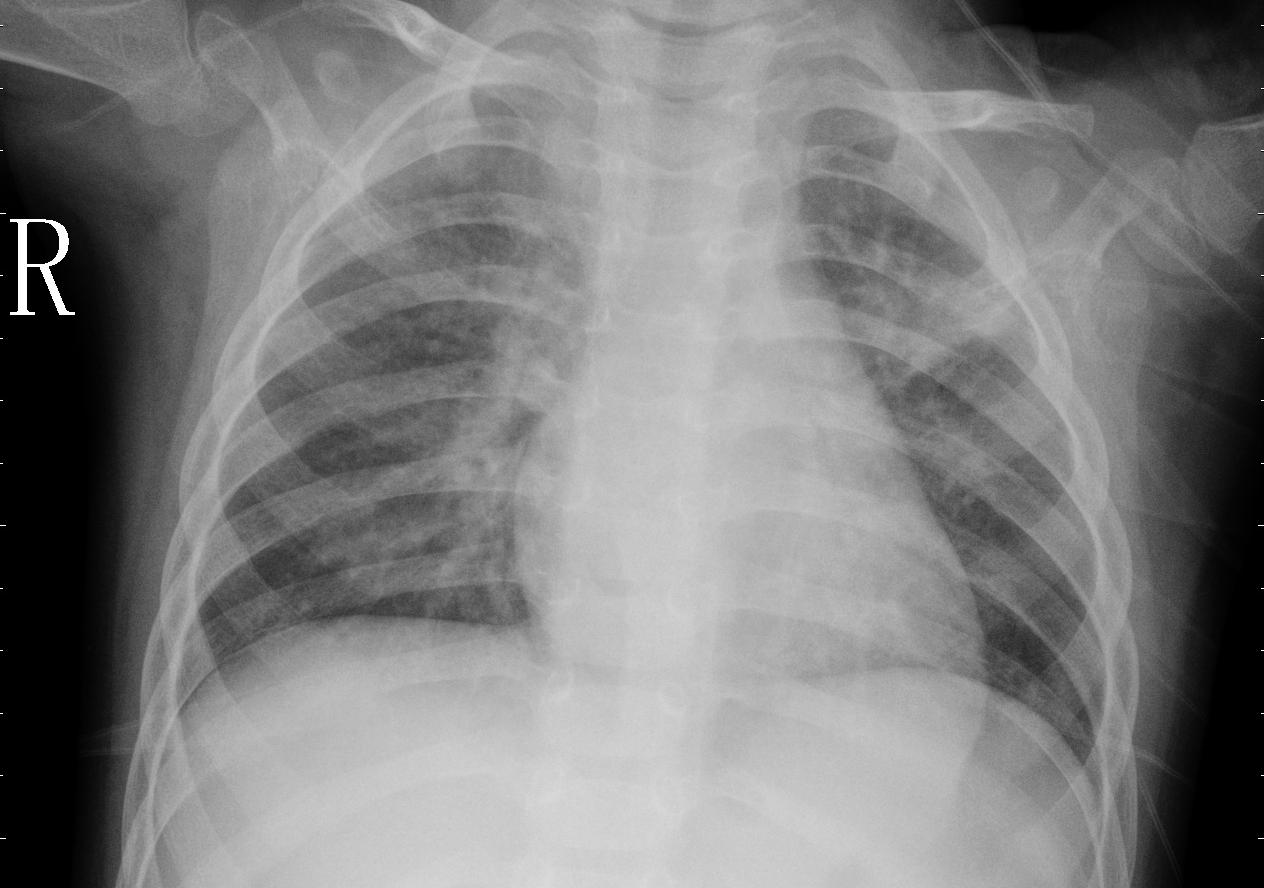
Diagnosis: PNEUMONIA